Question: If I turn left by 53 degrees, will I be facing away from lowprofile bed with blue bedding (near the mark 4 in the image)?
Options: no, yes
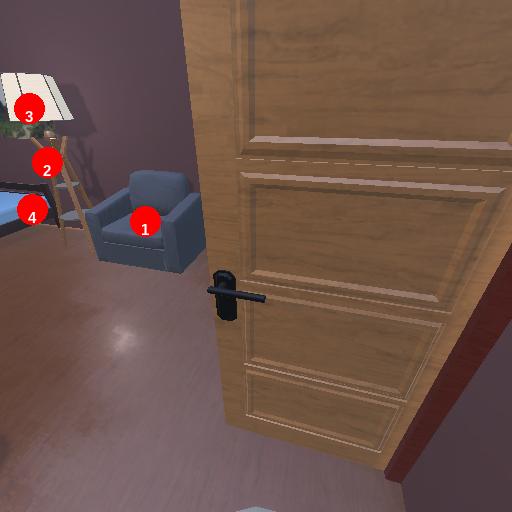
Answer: no